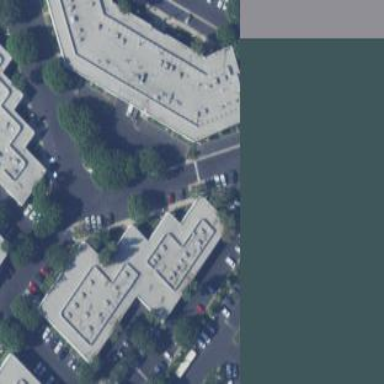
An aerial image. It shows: Commercial building.